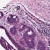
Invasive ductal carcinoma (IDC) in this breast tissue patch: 1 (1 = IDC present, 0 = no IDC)